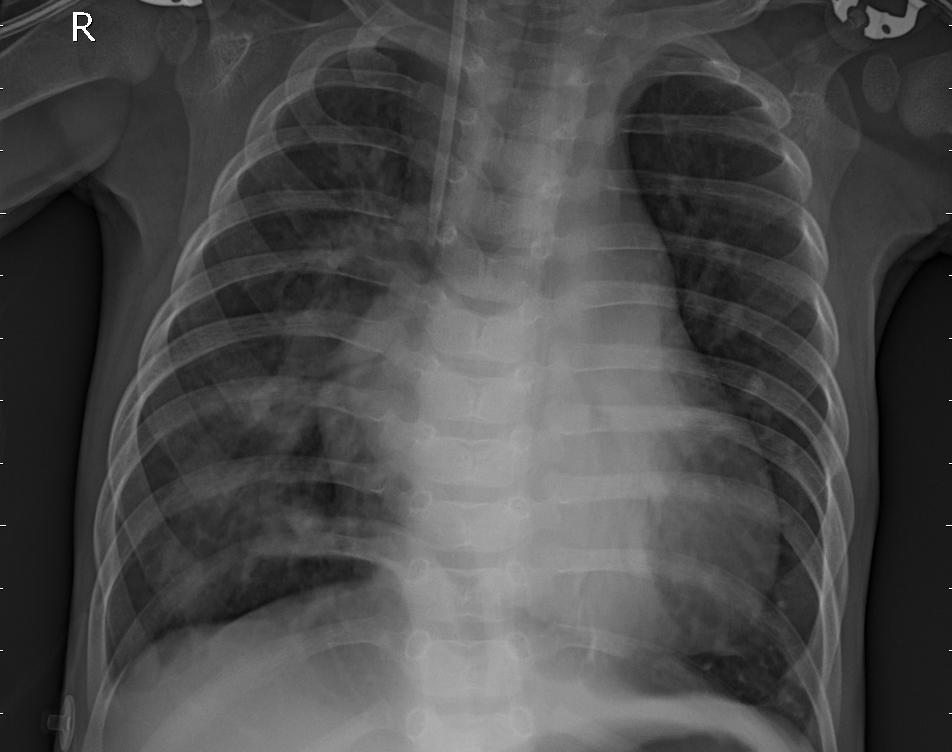
Diagnosis: PNEUMONIA